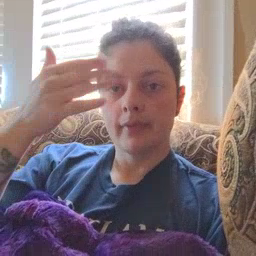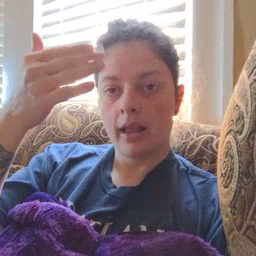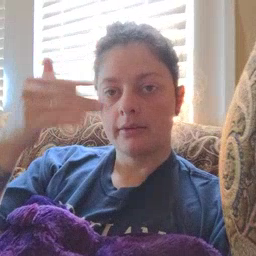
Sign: flag